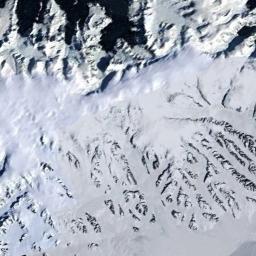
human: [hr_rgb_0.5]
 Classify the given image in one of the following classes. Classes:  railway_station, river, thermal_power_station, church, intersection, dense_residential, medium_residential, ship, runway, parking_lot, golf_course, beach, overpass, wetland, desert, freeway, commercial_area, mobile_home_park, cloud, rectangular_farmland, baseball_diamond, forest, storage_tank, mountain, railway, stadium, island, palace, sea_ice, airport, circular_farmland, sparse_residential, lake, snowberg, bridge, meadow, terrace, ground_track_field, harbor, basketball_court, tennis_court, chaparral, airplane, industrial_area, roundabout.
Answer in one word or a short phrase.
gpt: snowberg